Interaction volume radius: 5 \u00c5
Interaction volume height: 35 \u00c5
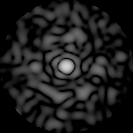
Disorder parameter: 0.8305